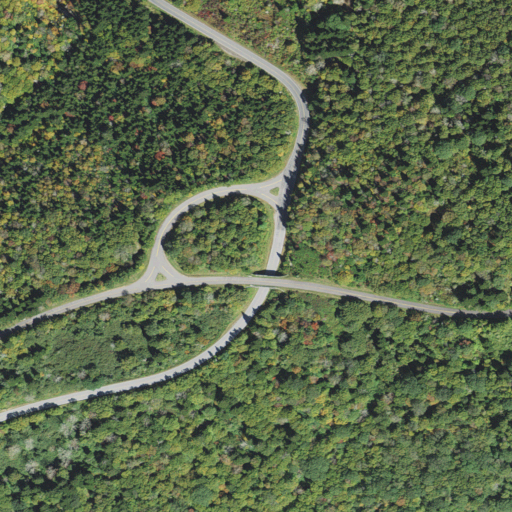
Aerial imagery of gap in North Carolina named Beech Gap containing mixed forest, deciduous forest, open development, evergreen forest, and low intensity development